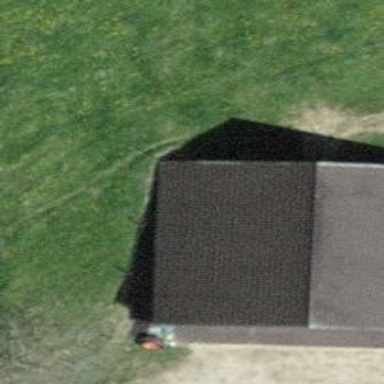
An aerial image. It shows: Rural barn.